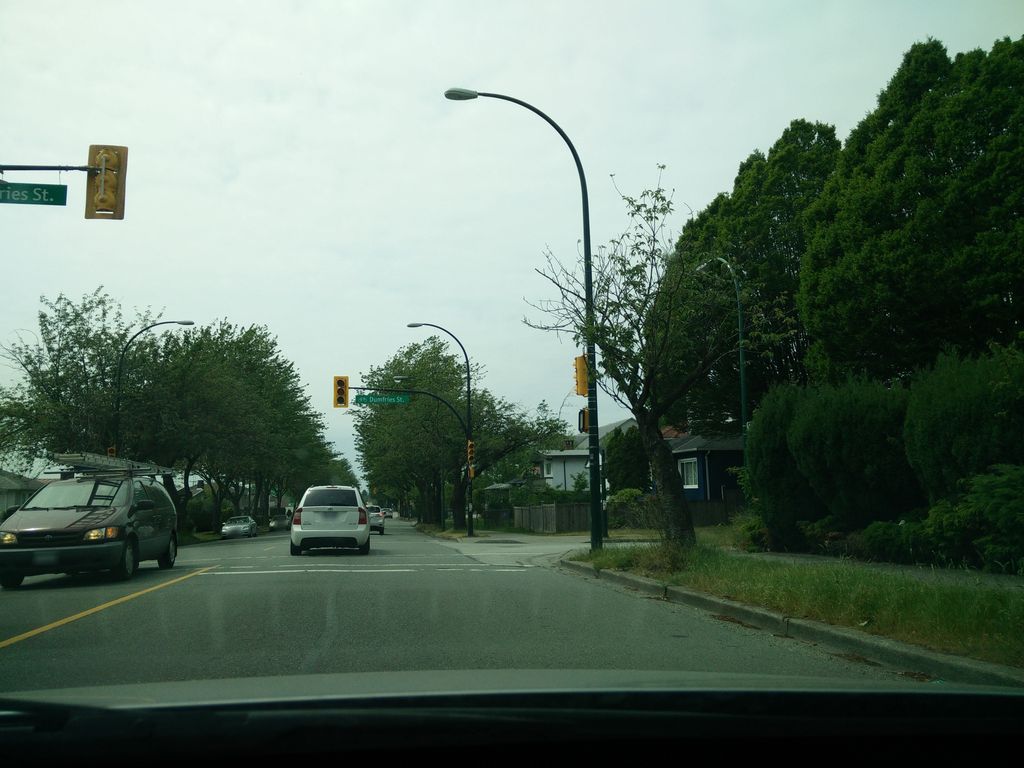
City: vancouver